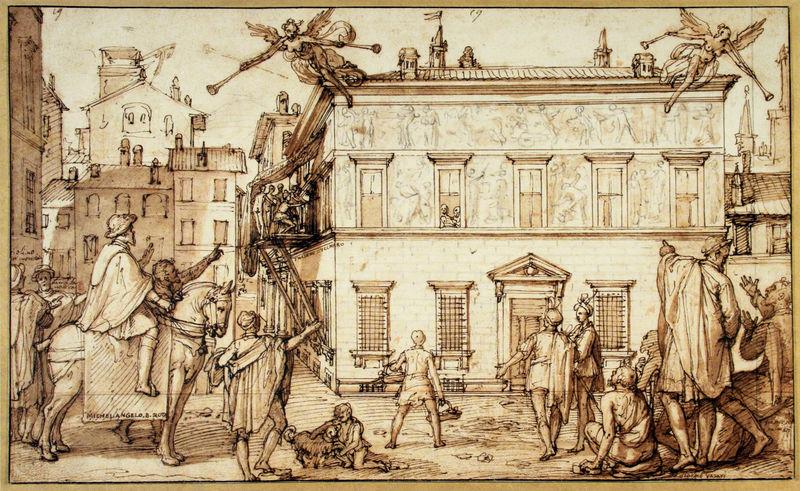
Titel: Taddeo schmückt die Fassade des Palazzo Mattei aus.
Künstler: Federico Zuccari
Standort: Los Angeles
Institution: The J. Paul Getty Museum
Schlagwörter: dunkel, feder, flügel, himmel, umhang, frauen, gelb, menschen, sitzen, stadt, braun, fenster, finger, geste, hell, hut, hüte, licht, männer, skizze, strasse, szene, tür, weiss, zeichnung, blick, dach, gebäude, haus, hund, tiere, beige, fest, gespräch, versammlung, architektur, barock, bibel, blass, blicke, diener, steine, tod, gesten, hände, vorhang, häuser, gitter, boden, mantel, decke, gewänder, kind, renaissance, fliegen, kinder, pferd, pferde, reiter, schornstein, turm, engel, beine, pferdedecke, sattel, balkon, holzschnitt, ansicht, fassade, italien, ort, unterhaltung, zuschauer, fahne, dorf, dächer, giebel, schornsteine, grafik, graphik, platz, sepia, leiter, treppe, sitzende, korb, faltenwurf, zeigen, eingang, laviert, tusche, gerüst, lamm, verkäufer, türmchen, türme, palast, palazzo, schweben, druck, schwarz weiss, schraffur, stich, aquatinta, entwurf, malen, tinte, portal, gesims, ostern, mezzanin, toga, mittelalter, florenz, bettler, posaunen, umhänge, staft, plan, ereignis, fanfaren, trompeten, fanfare, deuten, posaune, aufregung, ziege, lavierung, rettung, verkündigung, piano nobile, medici, michelangelo, hinweis, vorzeichnung, palst, trompete, erregung, steien, verkündung, vignette, aus, genien, bibelszene, knieender, hinweisen, eindringen, manner, brwegung, engelstrompeten, enhel, tadeus, taddäus, tadäus